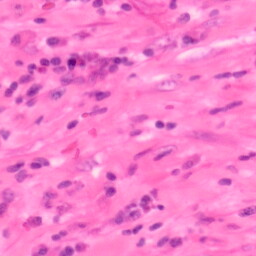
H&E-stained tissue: Colon